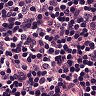
Metastatic tissue present: no